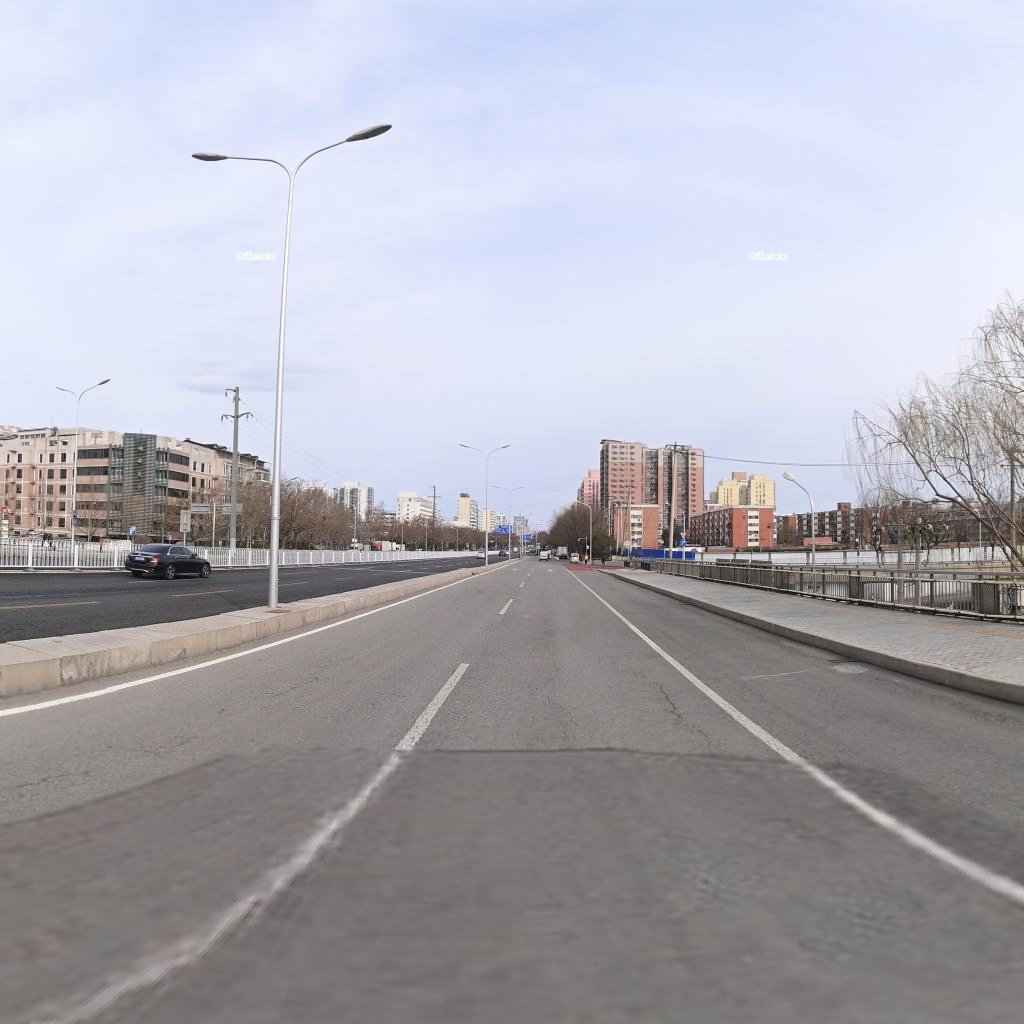
Region: Haidian
Road damage annotations: longitudinal crack, longitudinal crack, longitudinal crack